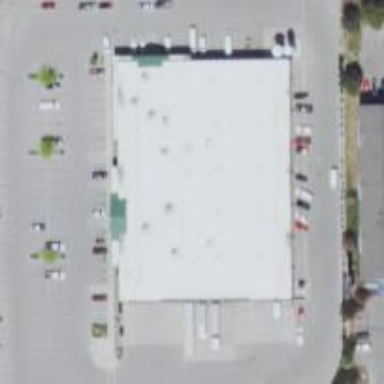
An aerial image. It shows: Retail area.